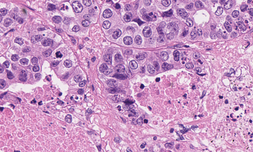
Tumor epithelial tissue: yes
Tumor-associated stroma tissue: yes
Normal tissue: no